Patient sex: M
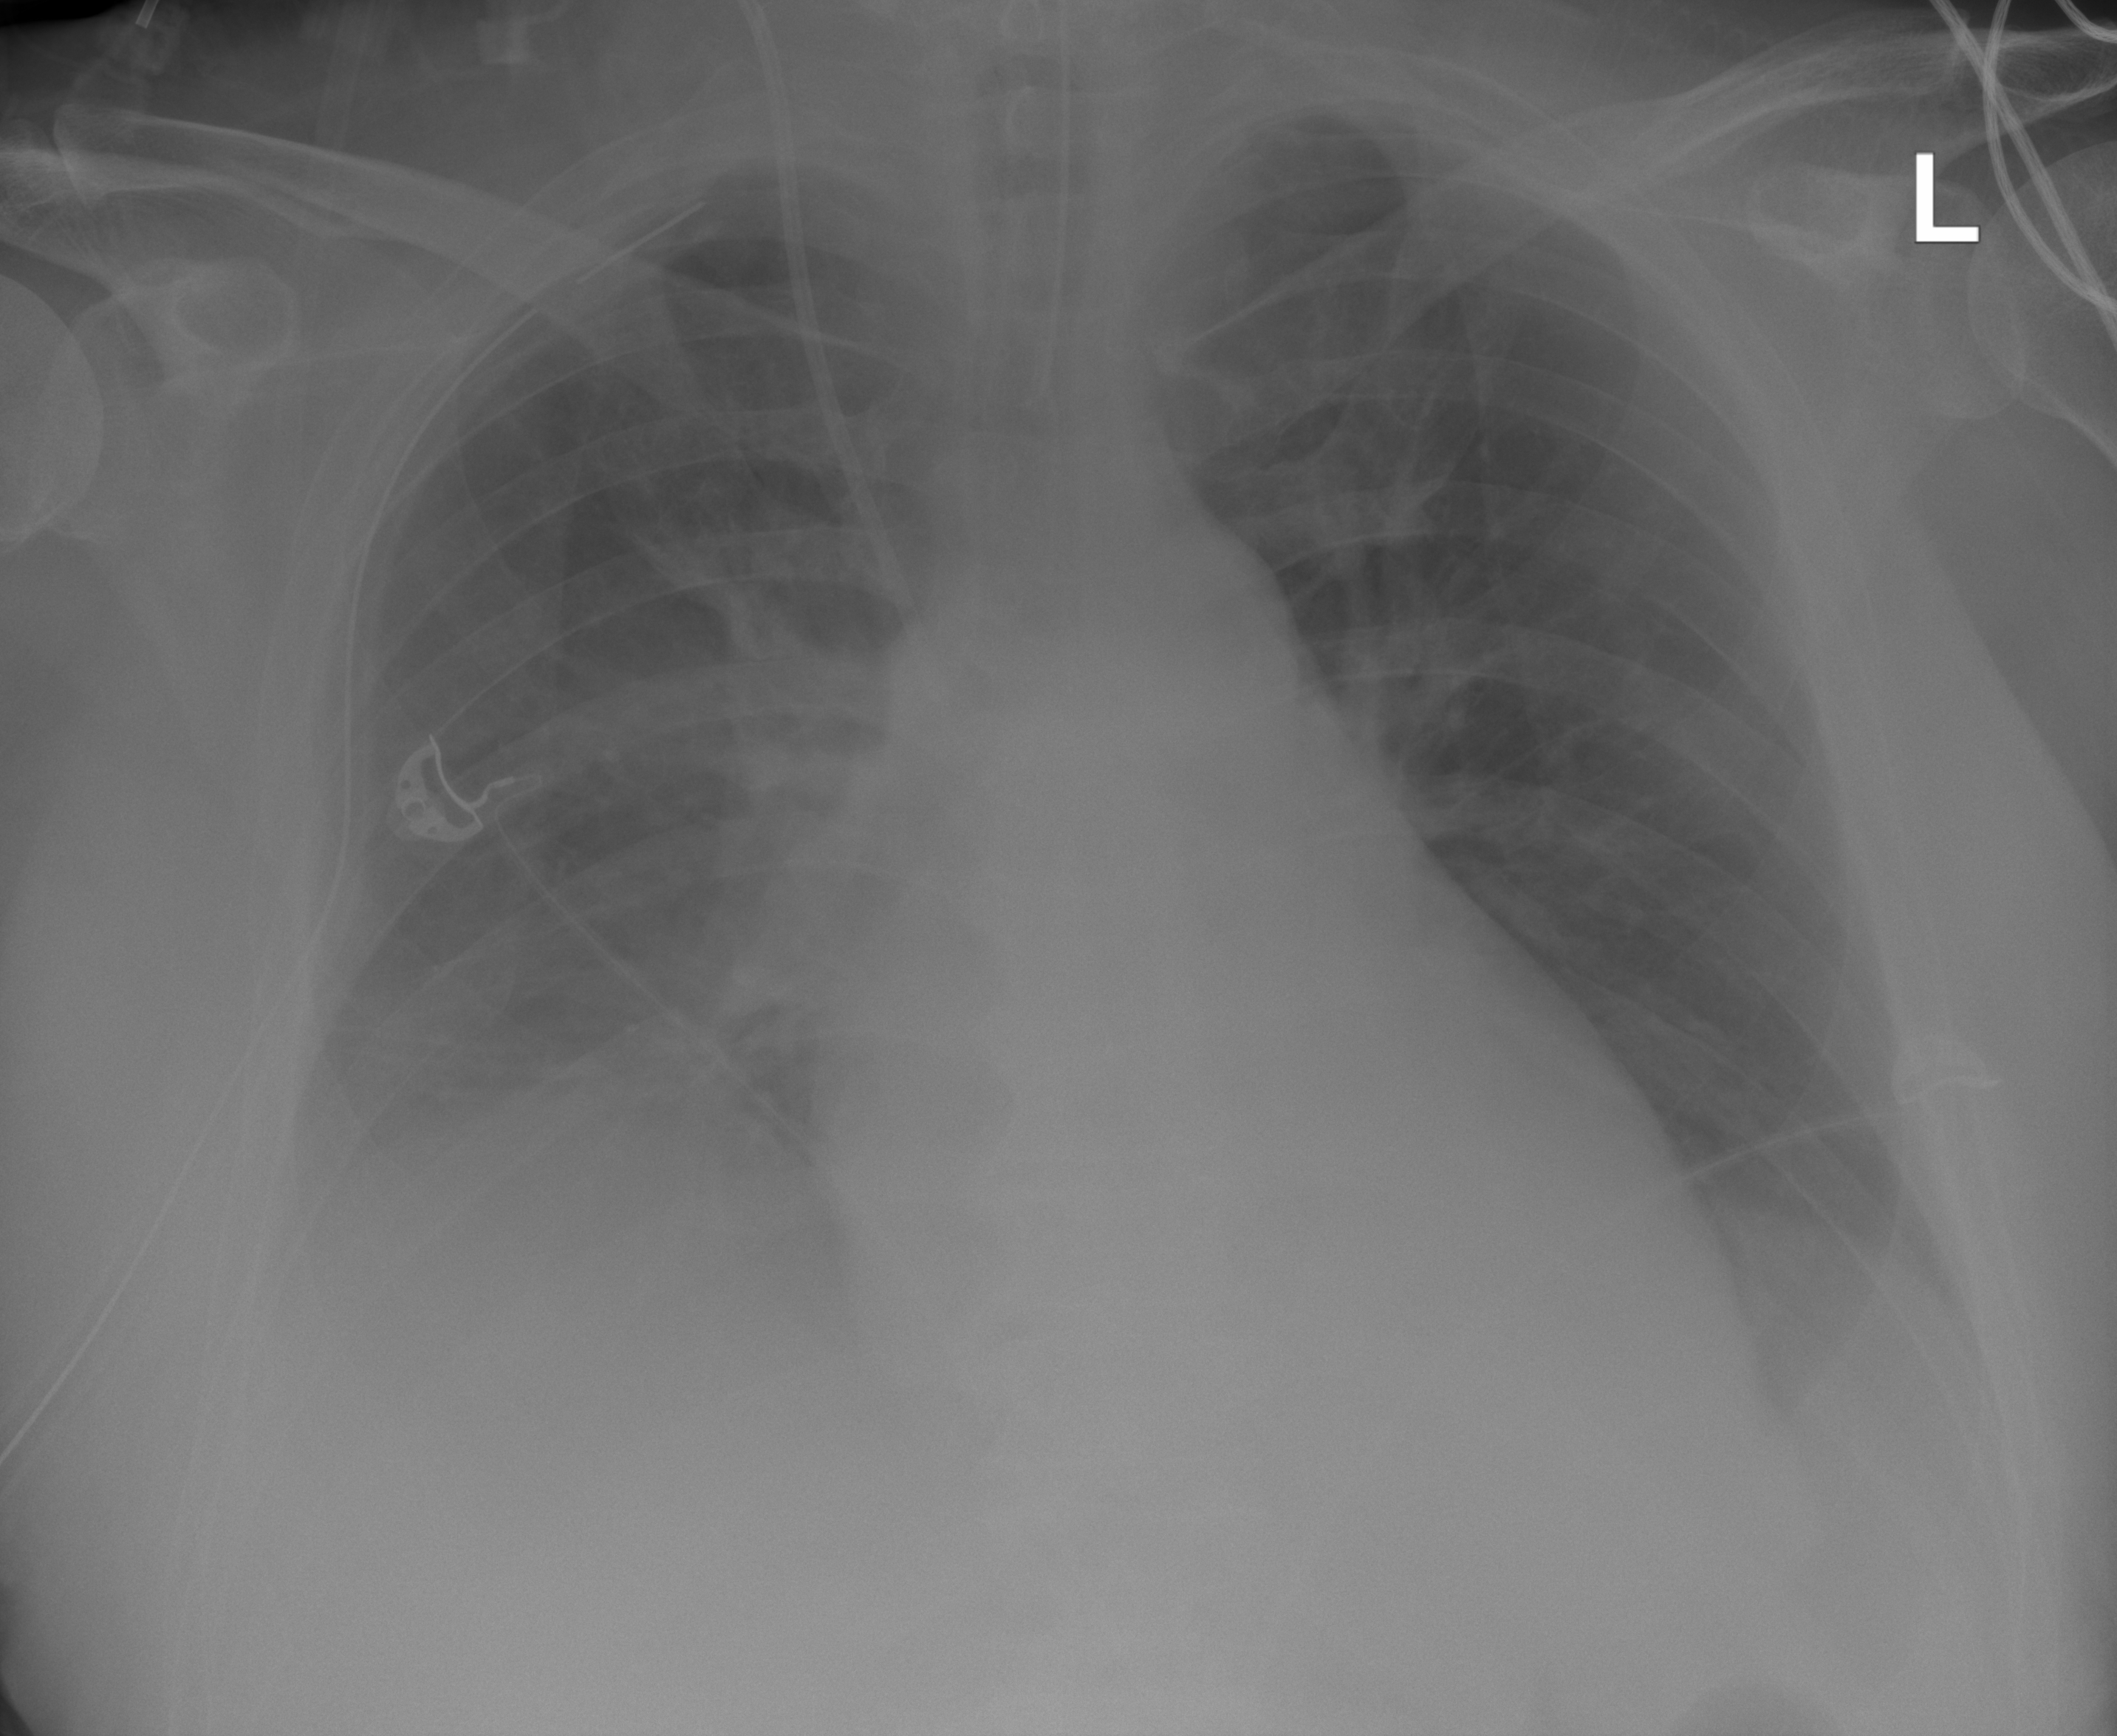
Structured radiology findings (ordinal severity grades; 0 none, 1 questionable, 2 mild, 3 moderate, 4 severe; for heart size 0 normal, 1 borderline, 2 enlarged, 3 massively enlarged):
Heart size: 2
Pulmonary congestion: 0
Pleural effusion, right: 2
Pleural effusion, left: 0
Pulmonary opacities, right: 0
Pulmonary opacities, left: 0
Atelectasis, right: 2
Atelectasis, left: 2